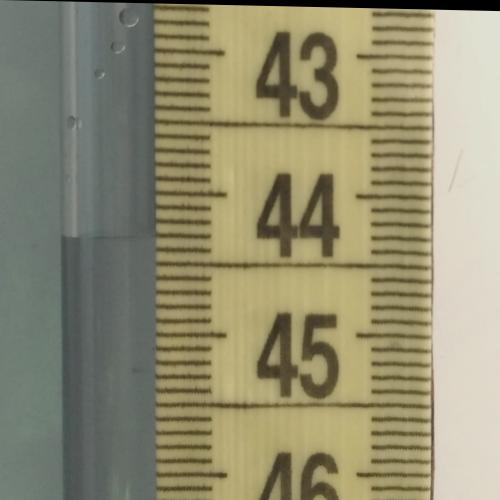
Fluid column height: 44.3 cm